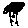
Label: tree